Field crop: maize
Growth stage: 2
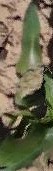
Species: maize